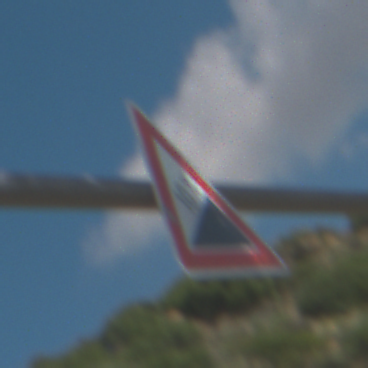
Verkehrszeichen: Steigung10
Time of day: Midday
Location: Outdoor (Nature)
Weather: PartlyCloudy
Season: Autumn
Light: Natural